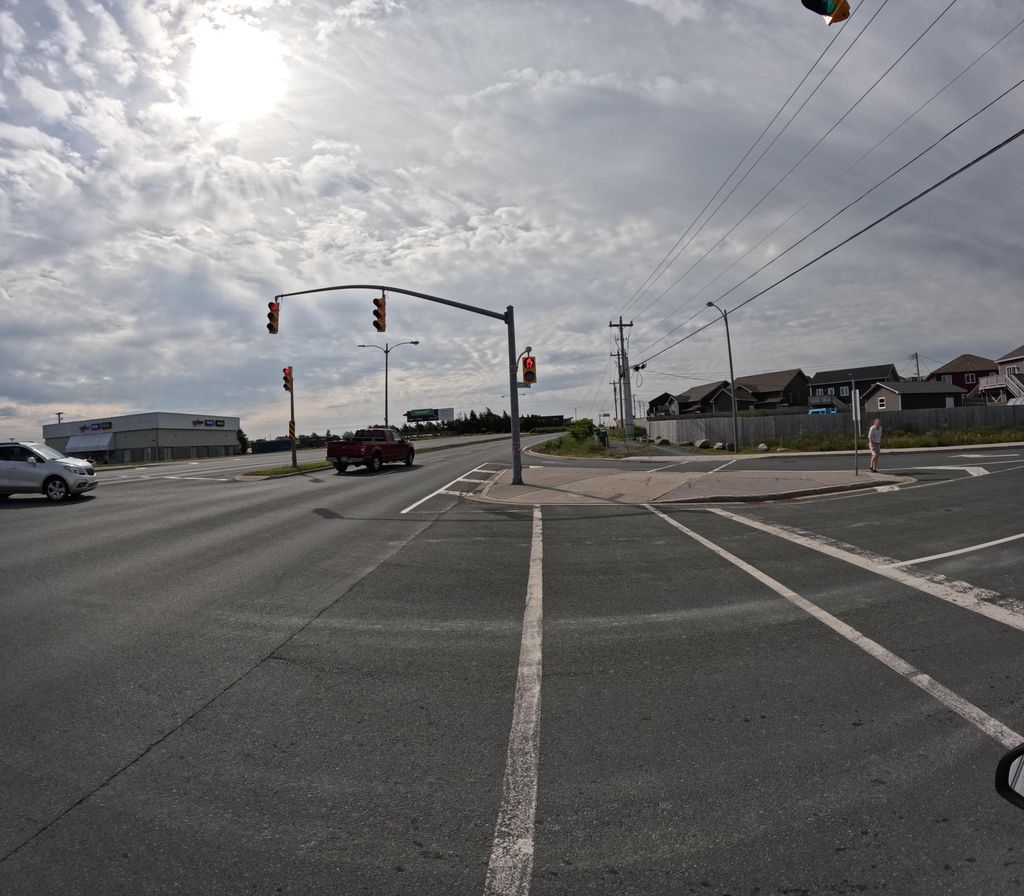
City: st_johns